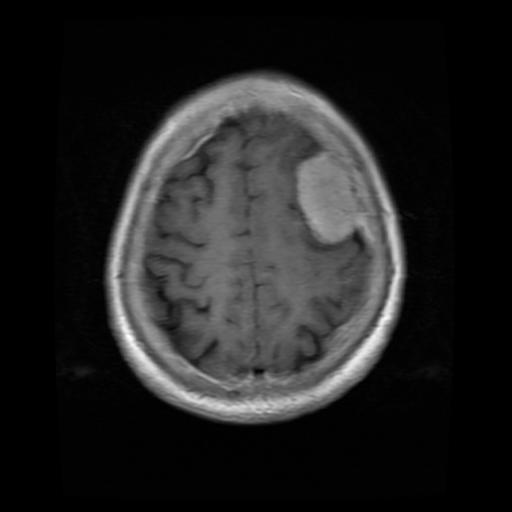
Label: meningioma